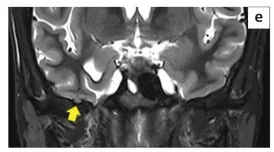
Signs of intracranial hypertension. (c, d, e, f) Multiple arachnoid pits with tiny meningocoeles (yellow arrows).
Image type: radiology (mri)